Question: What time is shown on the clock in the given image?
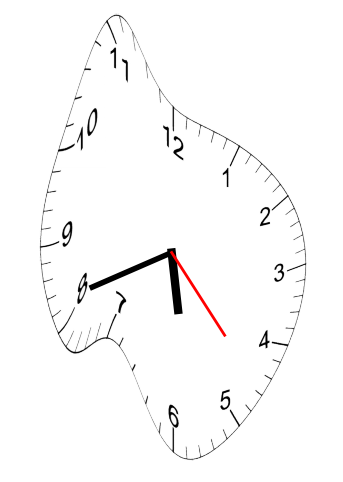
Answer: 05:41:23